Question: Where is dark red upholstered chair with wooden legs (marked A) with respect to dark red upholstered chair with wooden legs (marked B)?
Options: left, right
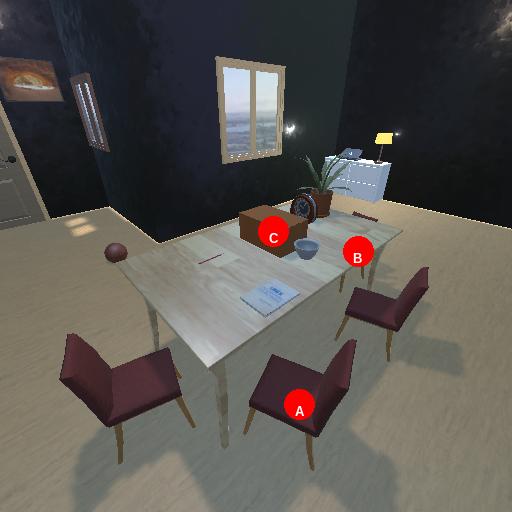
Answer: left